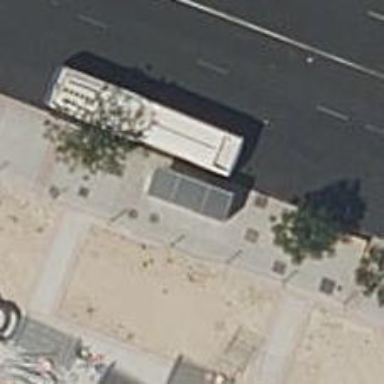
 serving as platform for public transportation."